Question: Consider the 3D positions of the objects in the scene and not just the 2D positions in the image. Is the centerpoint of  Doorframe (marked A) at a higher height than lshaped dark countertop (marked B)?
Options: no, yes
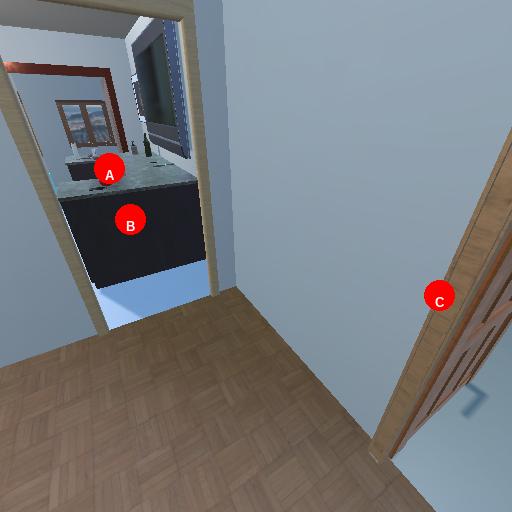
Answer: no